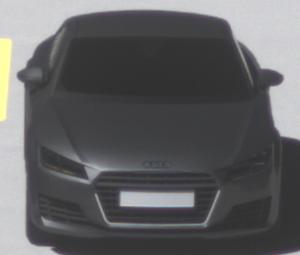
Make: Audi
Model: TT Coupé 1.8 TFSI
Detailed model: TT (8S) Coupé
Model produced from: 2015/08
Model produced until: 2018/06
Doors: 3
Color: gray
Road condition: dry road
Daytime: midday
Contrast: high contrast